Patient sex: F
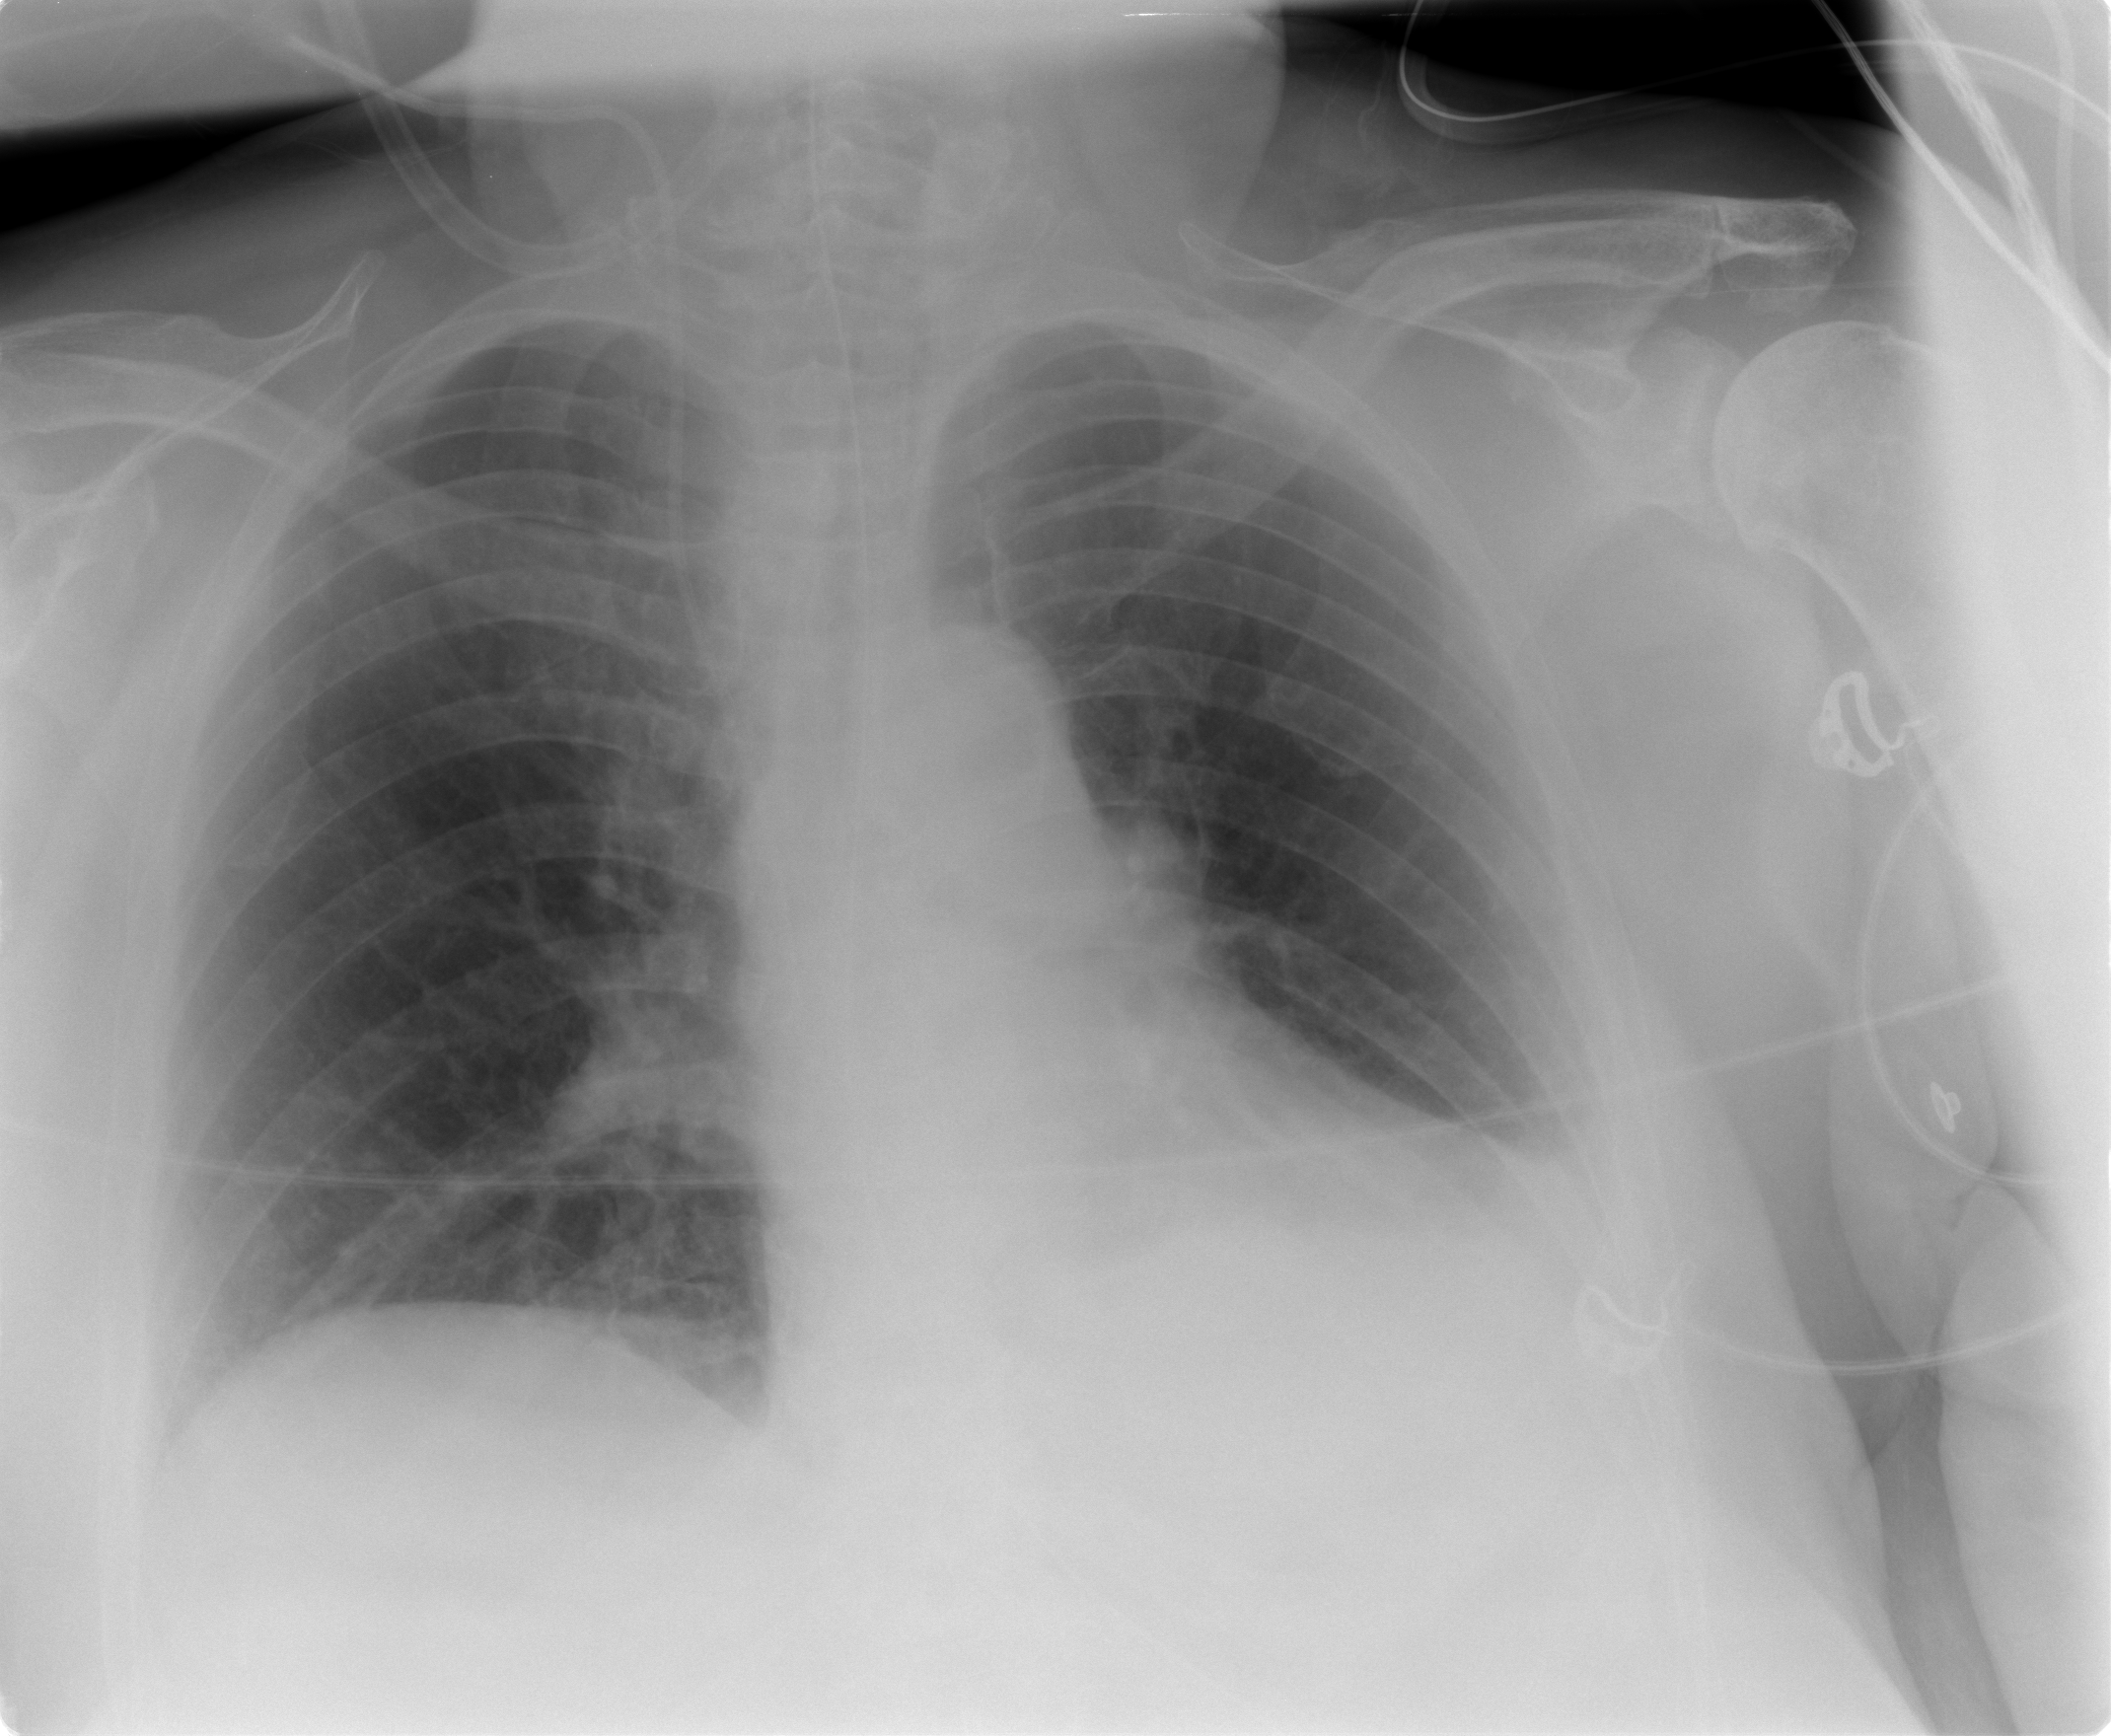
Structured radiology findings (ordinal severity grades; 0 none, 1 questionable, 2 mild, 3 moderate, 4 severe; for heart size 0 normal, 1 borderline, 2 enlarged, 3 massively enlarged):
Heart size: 0
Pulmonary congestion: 0
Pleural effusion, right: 0
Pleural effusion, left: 1
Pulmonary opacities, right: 0
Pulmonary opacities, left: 0
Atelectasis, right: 0
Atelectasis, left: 1